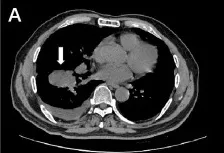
CT images show a lobulated mass in the right lower lobe of the lung.
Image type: radiology (ct)